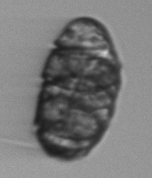
Label: Margalefidinium